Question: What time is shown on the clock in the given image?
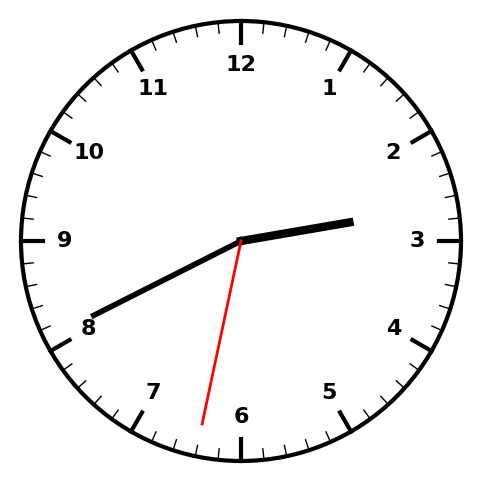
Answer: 02:40:32